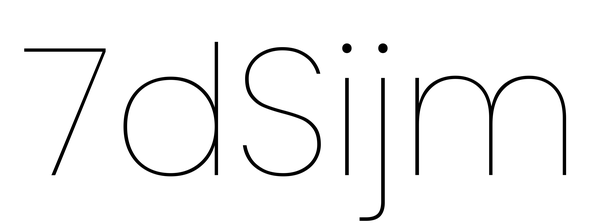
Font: Poppins-Thin